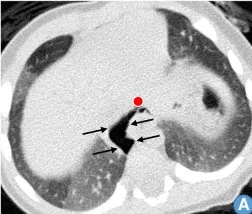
(A) Gas around the esophagus.
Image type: radiology (ct)